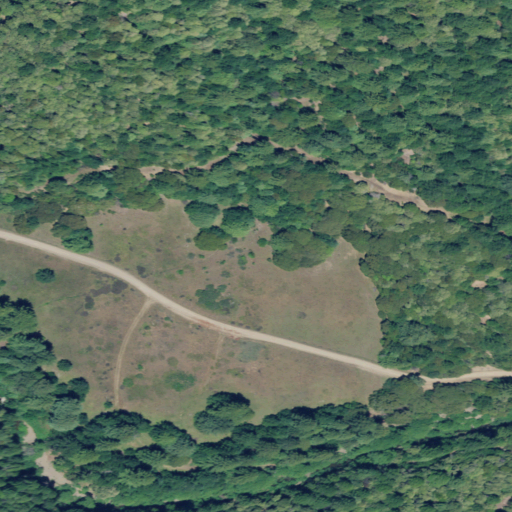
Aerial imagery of plain(s) in California named Clark Opening containing evergreen forest, shrub, and open development